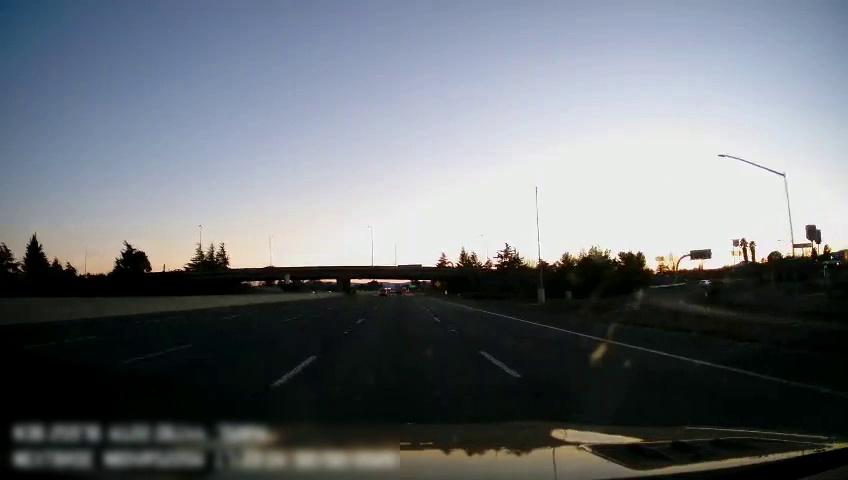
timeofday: Day
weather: Sunny
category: Drivable Space
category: Drivable Space
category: Vehicles | Car
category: Lanes | Current Lane
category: Lanes | Alternate Lane
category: Lanes | Alternate Lane
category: Lanes | Current Lane
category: Lanes | Alternate Lane
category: Traffic | Signs